Aerial crown-view tile of a tropical tree (Barro Colorado Island, Panama), acquired 20241112:
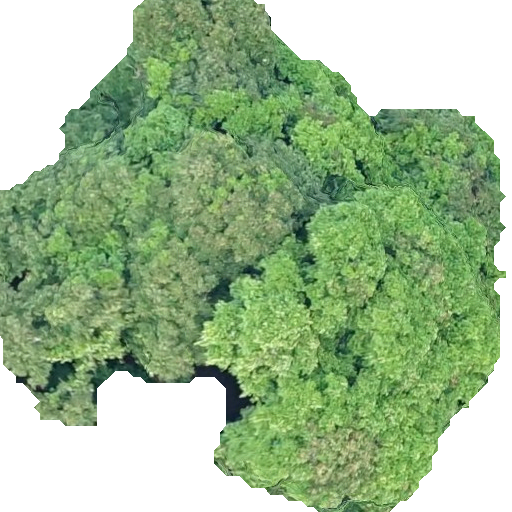
Species: Prioria copaifera
GBIF accepted scientific name: Prioria copaifera
Crown area: 281.015 m²